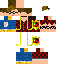
A male human skin with medium skin, wearing brown long hair dressed in a red tshirt and red pants, featuring a closed mouth.